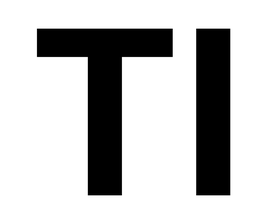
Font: Inter_Bold